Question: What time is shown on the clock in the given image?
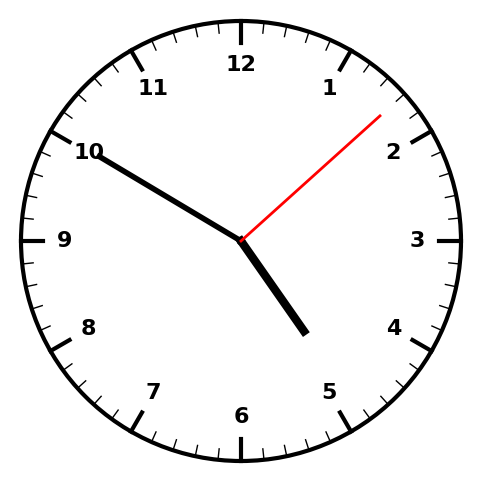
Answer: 04:50:08